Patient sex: M
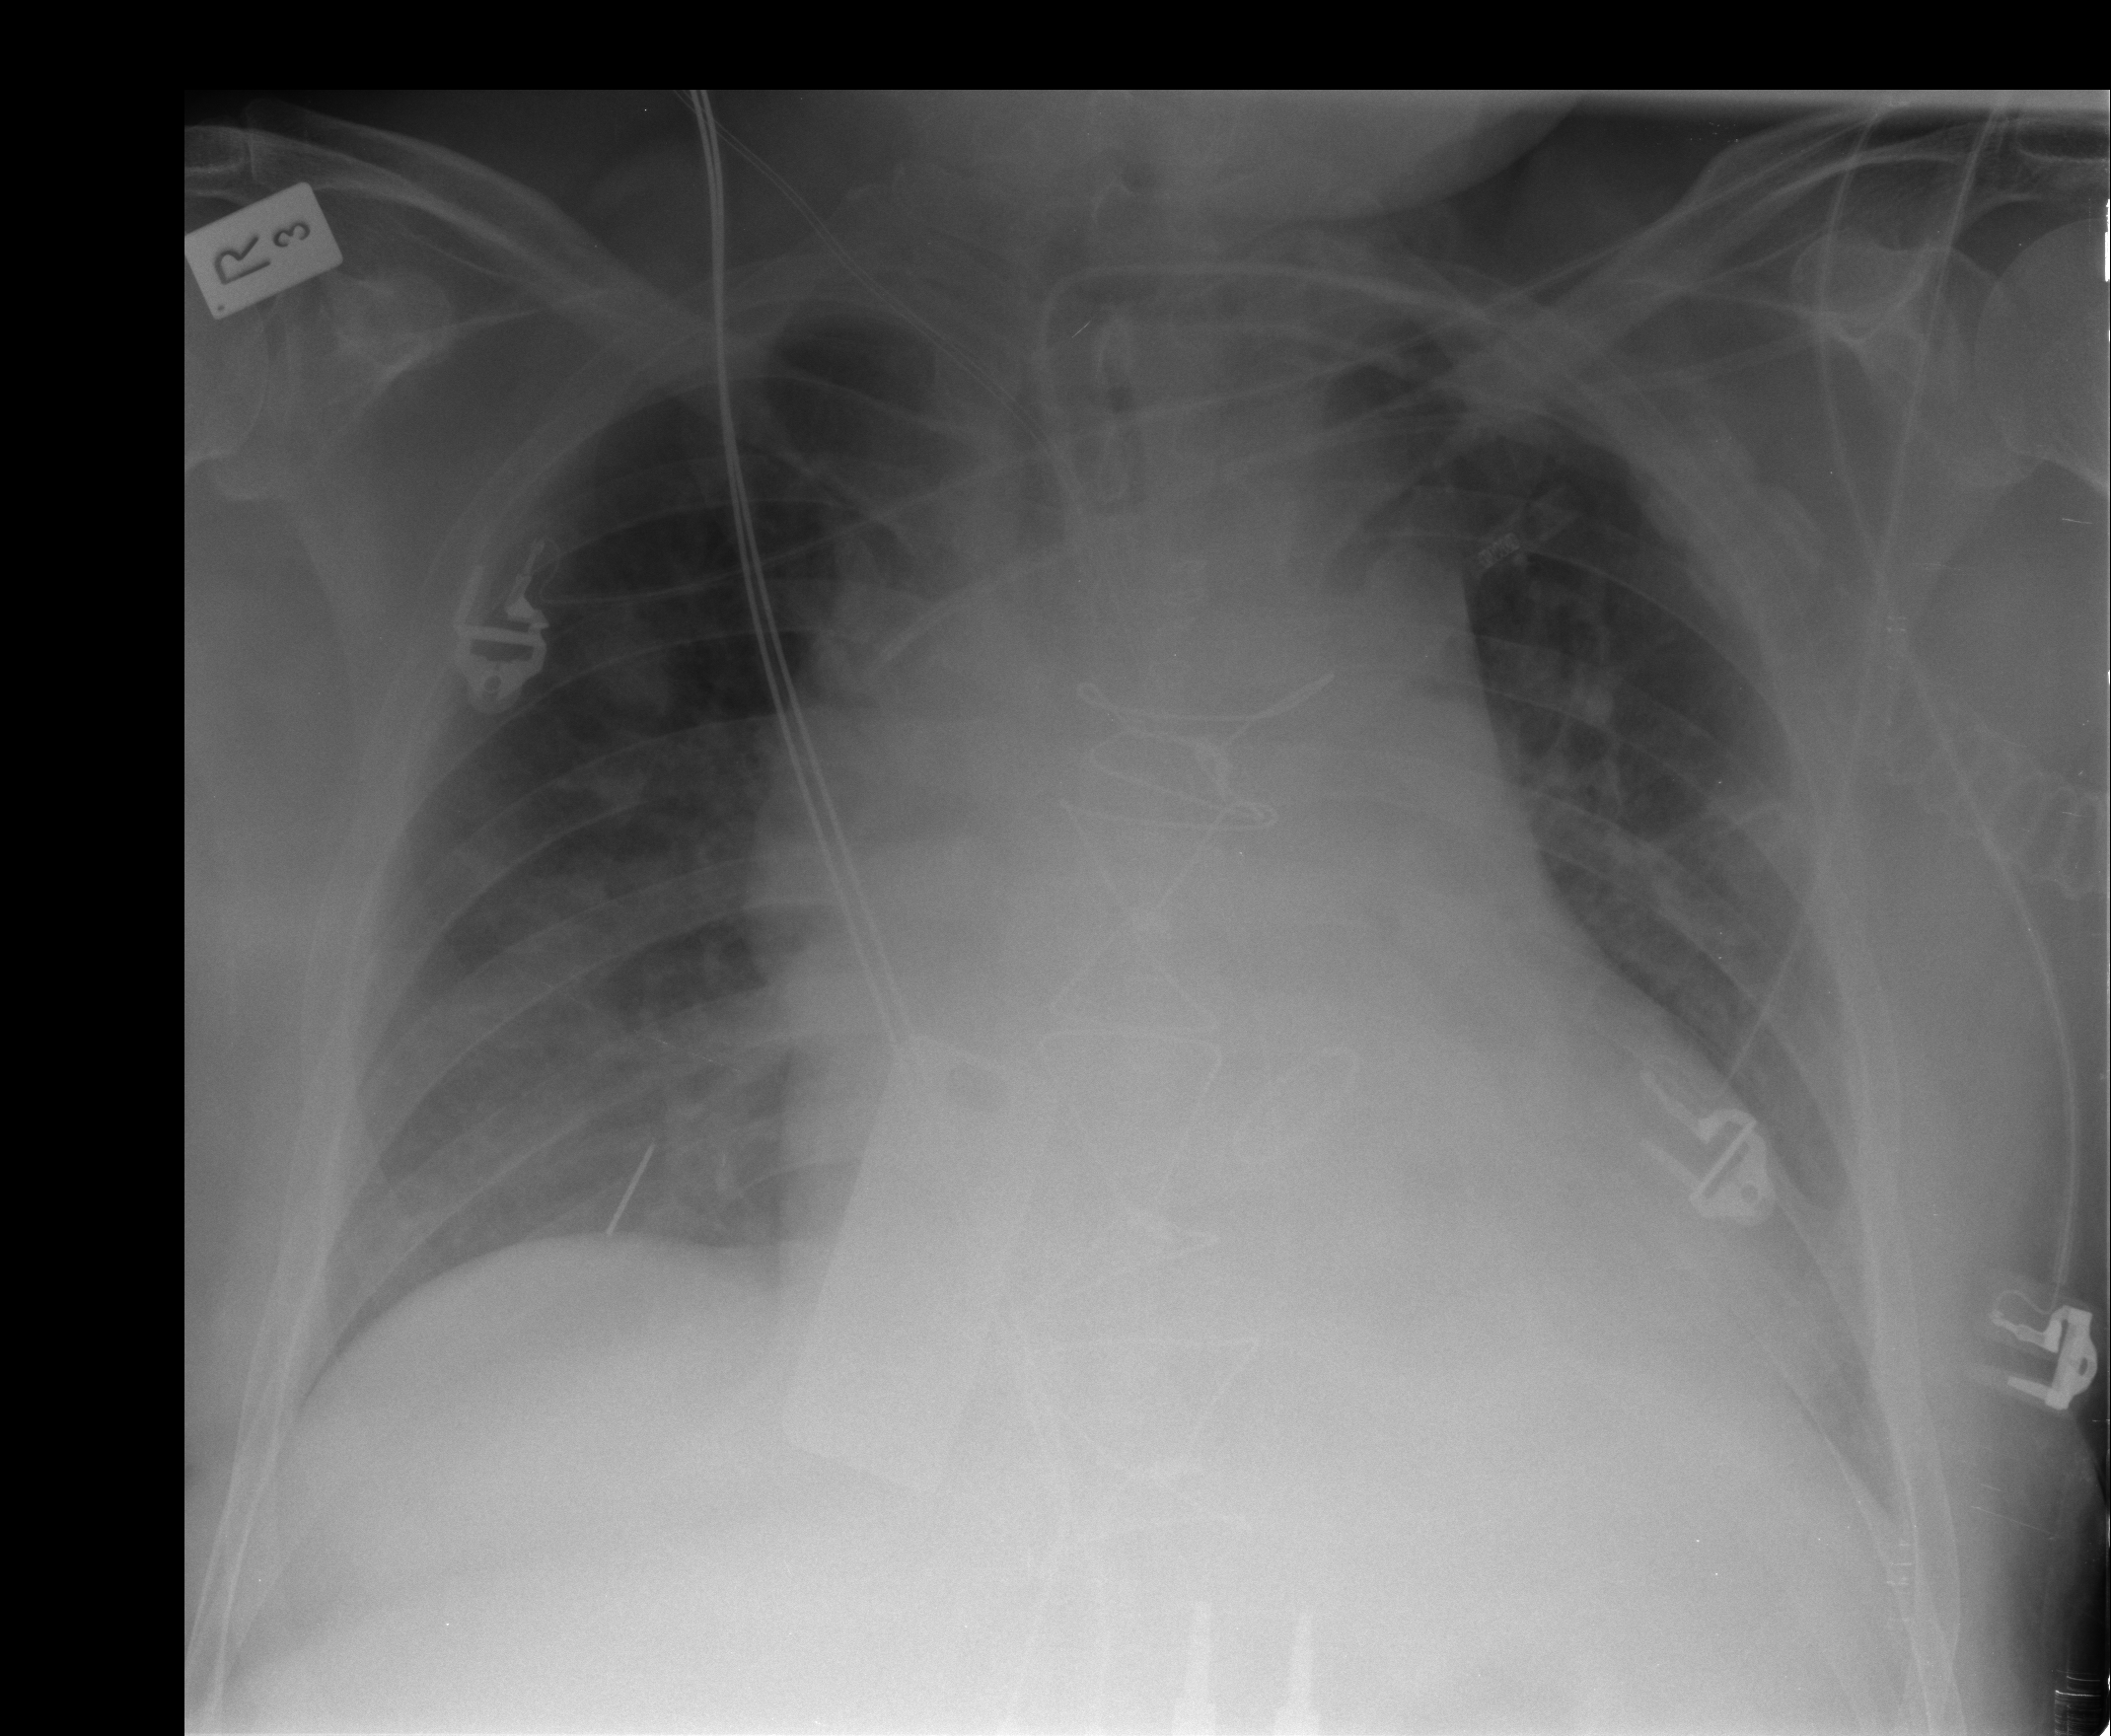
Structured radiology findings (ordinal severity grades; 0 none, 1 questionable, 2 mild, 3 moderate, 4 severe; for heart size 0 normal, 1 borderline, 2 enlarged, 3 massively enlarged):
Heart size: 2
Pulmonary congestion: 1
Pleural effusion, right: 1
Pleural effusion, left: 1
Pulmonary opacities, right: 1
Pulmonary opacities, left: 0
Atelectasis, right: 2
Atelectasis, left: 2